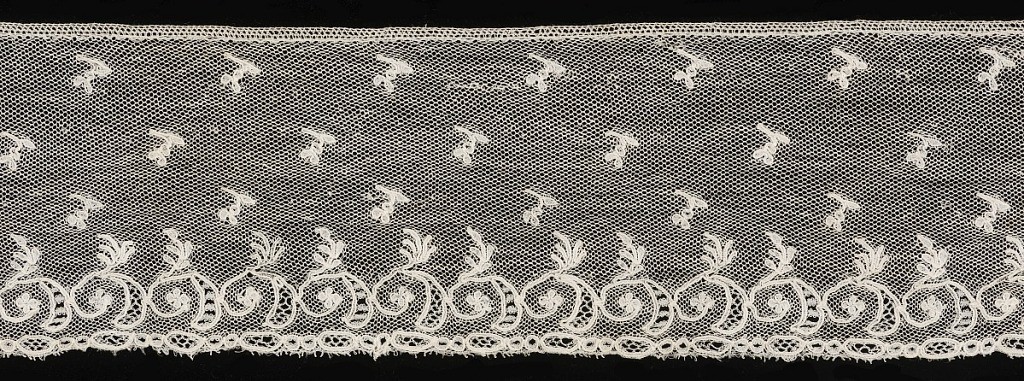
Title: Border
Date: early 19th century
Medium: linen Technique: bobbin lace, Mechlin style
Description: Border of Mechlin lace has the upper part ornamented with buds in diagonal rows. At the border, a row of scrolls with flowers and leaves. Edge is straight.